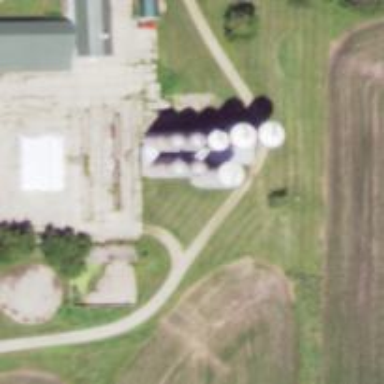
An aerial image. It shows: Silo.